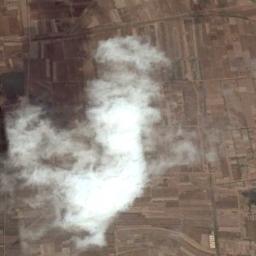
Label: cloud